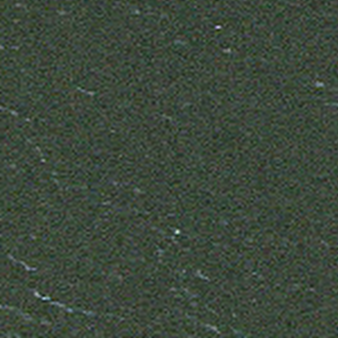
Label: other